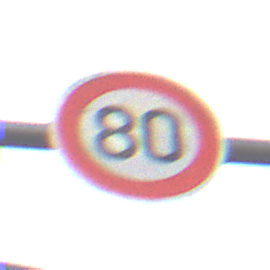
Verkehrszeichen: Geschwindigkeit80
Umgebung: Outdoor, Urban
Tageszeit: SunriseSunset
Wetter: PartlyCloudy
Licht: Natural
Jahreszeit: NotSpecified
Kontrast: LowContrast